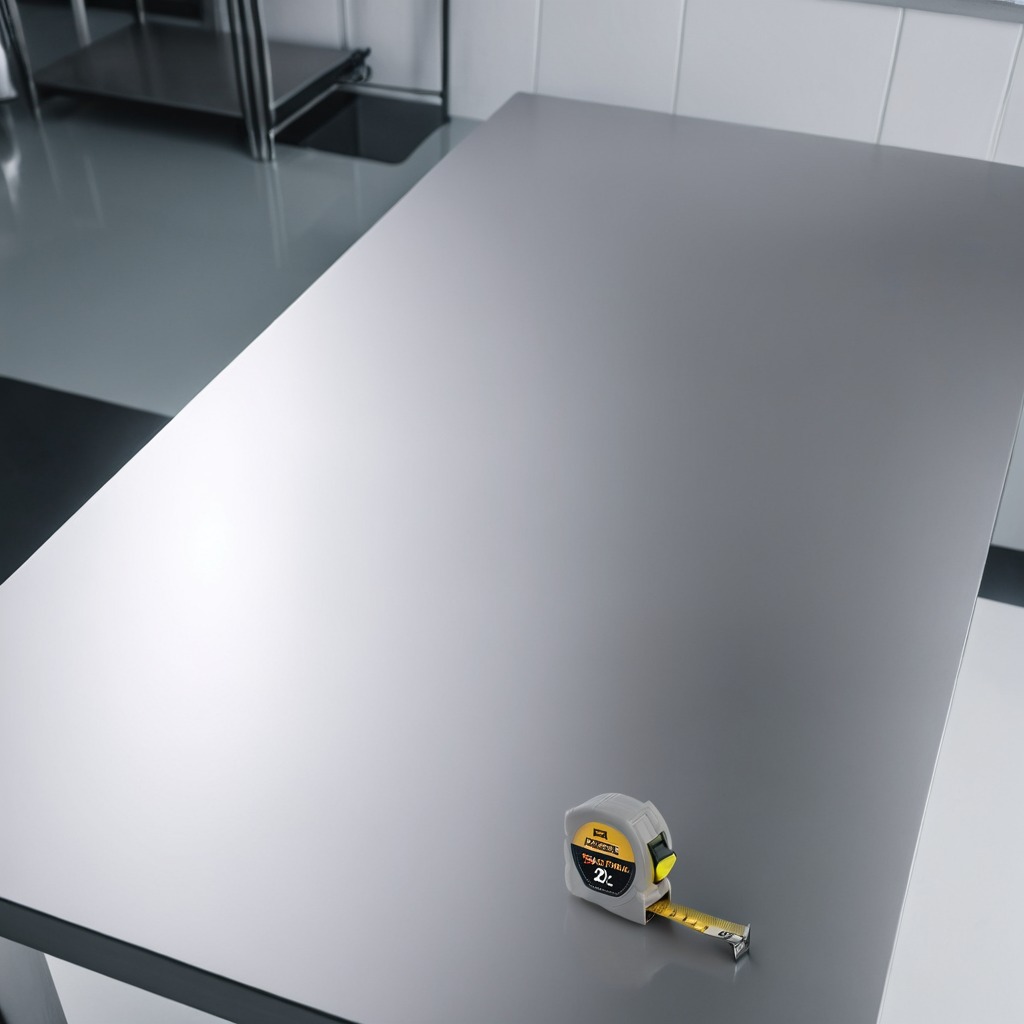
A measuring tape is lying on the stainless steel table.